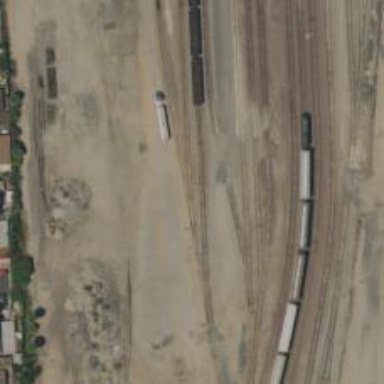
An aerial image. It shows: Railway yard in service.